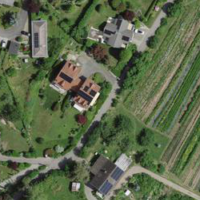
EUNIS habitat code: 55
Species observed at this site:
Cotoneaster dammeri
Allium ursinum
Plantago lanceolata
Ajuga reptans
Cardamine pratensis
Euonymus europaeus
Mespilus germanica
Ilex aquifolium
Fragaria vesca